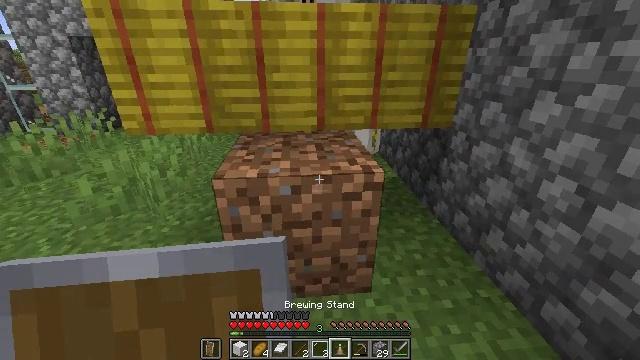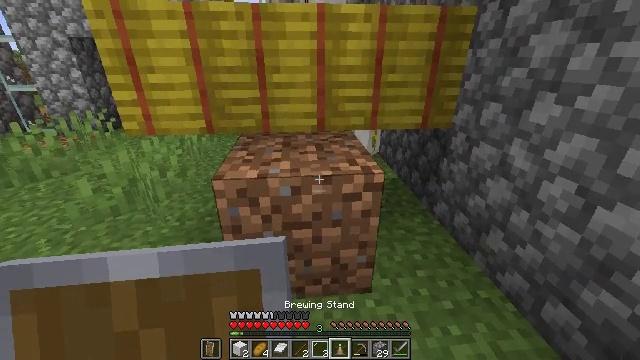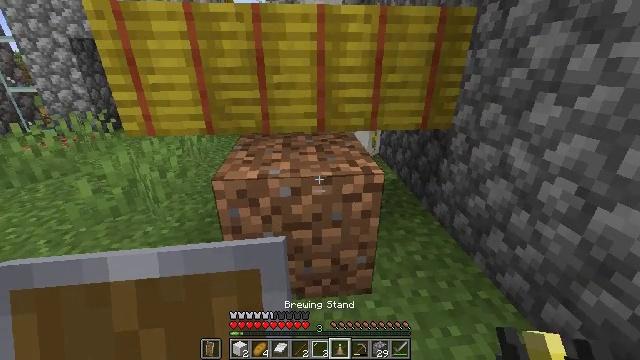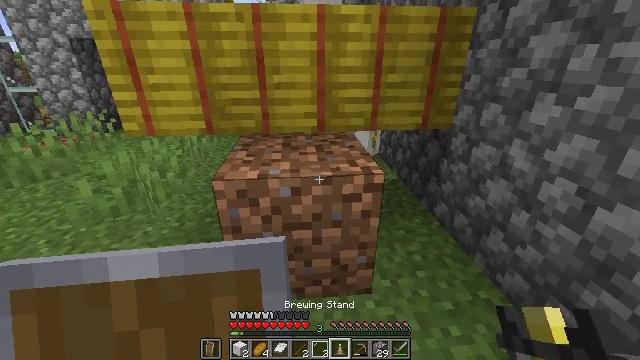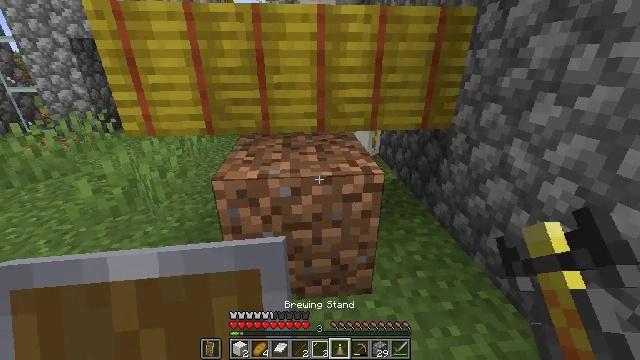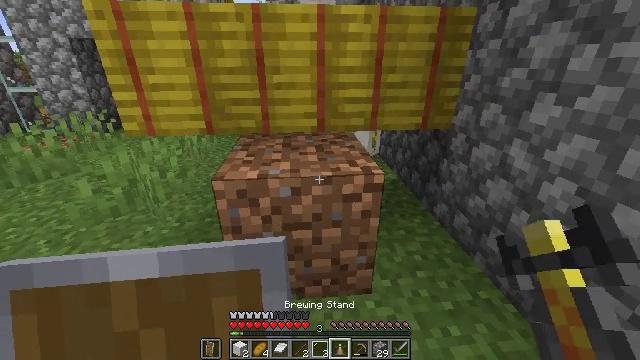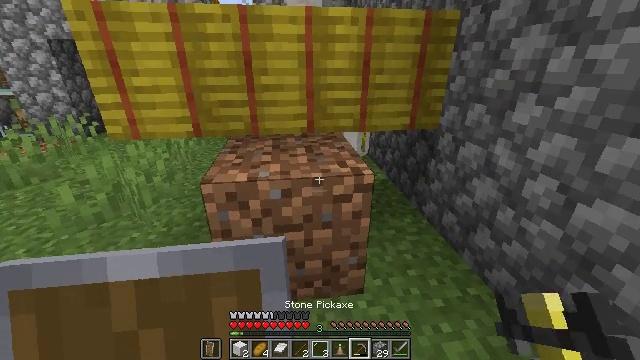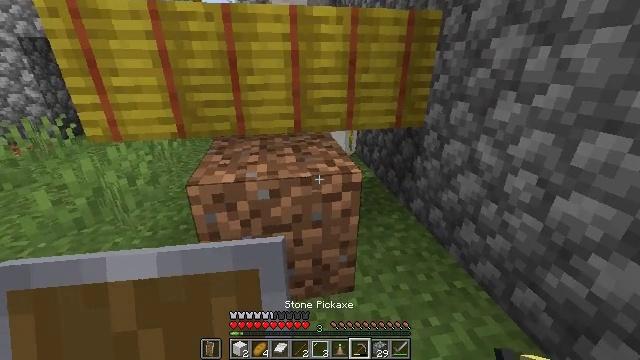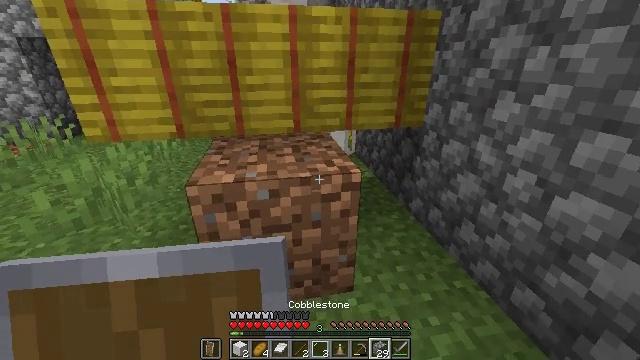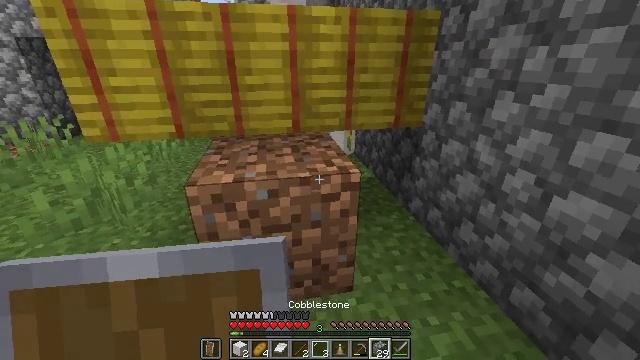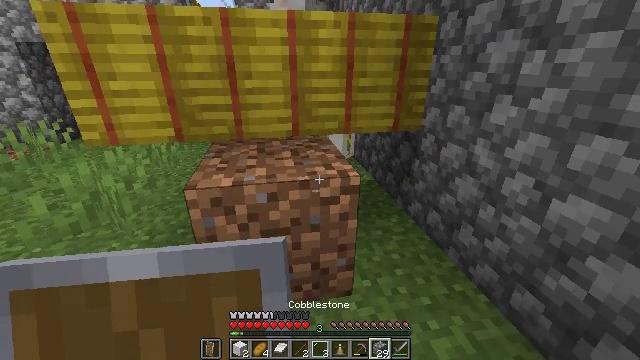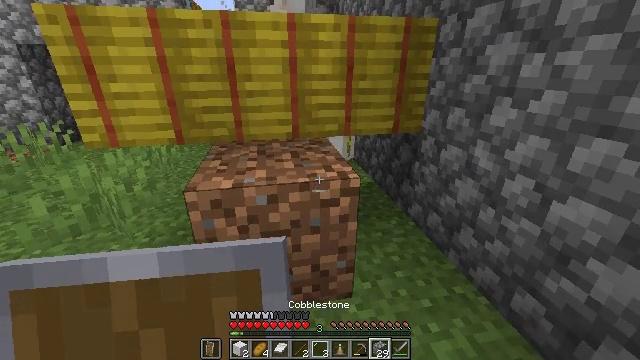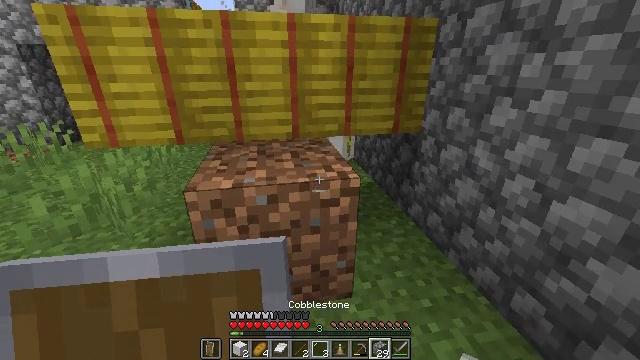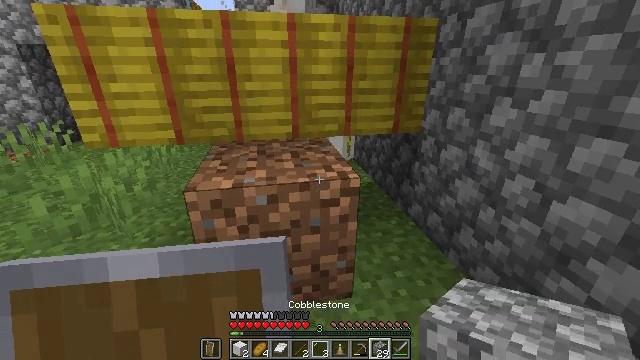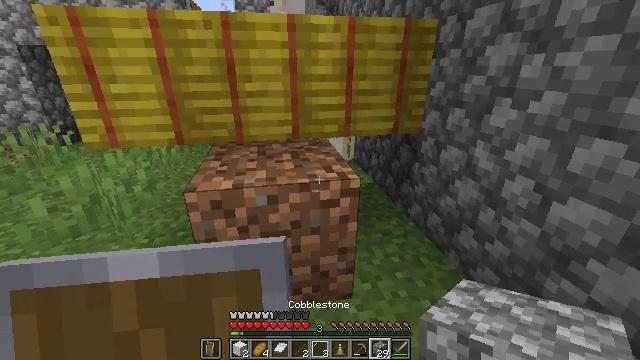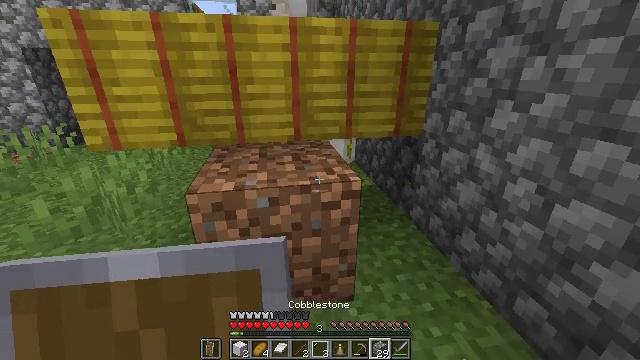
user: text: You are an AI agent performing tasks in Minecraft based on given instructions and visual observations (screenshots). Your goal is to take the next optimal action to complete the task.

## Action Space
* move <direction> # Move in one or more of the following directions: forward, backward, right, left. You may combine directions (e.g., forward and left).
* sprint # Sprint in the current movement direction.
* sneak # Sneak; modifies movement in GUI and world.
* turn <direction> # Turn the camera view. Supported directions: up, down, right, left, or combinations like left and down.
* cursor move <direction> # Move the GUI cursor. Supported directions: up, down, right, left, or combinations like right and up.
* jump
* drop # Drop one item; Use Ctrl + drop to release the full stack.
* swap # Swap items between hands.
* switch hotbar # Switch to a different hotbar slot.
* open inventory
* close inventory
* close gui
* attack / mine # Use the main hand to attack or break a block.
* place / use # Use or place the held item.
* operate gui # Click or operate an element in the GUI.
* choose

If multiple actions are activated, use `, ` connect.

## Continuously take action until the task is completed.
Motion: motion action
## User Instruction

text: Attack the ground to gather dirt.
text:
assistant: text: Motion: no_op
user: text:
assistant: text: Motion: no_op
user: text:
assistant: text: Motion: no_op
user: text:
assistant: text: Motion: no_op
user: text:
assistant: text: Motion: no_op
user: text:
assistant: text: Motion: turn right
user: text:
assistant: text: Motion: turn right
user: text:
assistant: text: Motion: no_op
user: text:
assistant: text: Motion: no_op
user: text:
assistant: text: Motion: no_op
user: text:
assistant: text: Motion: no_op
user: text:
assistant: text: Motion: no_op
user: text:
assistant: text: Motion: no_op
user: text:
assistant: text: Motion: no_op
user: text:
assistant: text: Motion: no_op
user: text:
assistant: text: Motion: no_op
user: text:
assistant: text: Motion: no_op
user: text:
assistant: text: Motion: no_op
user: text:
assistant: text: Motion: no_op
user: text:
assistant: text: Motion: no_op
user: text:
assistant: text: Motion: no_op
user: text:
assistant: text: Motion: no_op
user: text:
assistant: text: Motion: turn left and down
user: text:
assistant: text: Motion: turn left and down
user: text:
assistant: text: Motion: turn down
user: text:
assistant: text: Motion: no_op
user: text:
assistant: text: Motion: no_op
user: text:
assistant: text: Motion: turn left and down
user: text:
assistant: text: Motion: turn left and down
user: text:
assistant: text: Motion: no_op